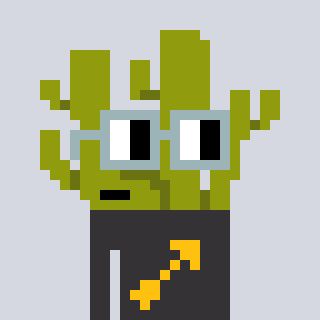
a pixel art character with square dark gray glasses, a cactus-shaped head and a grayscale-colored body on a cool background